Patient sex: F
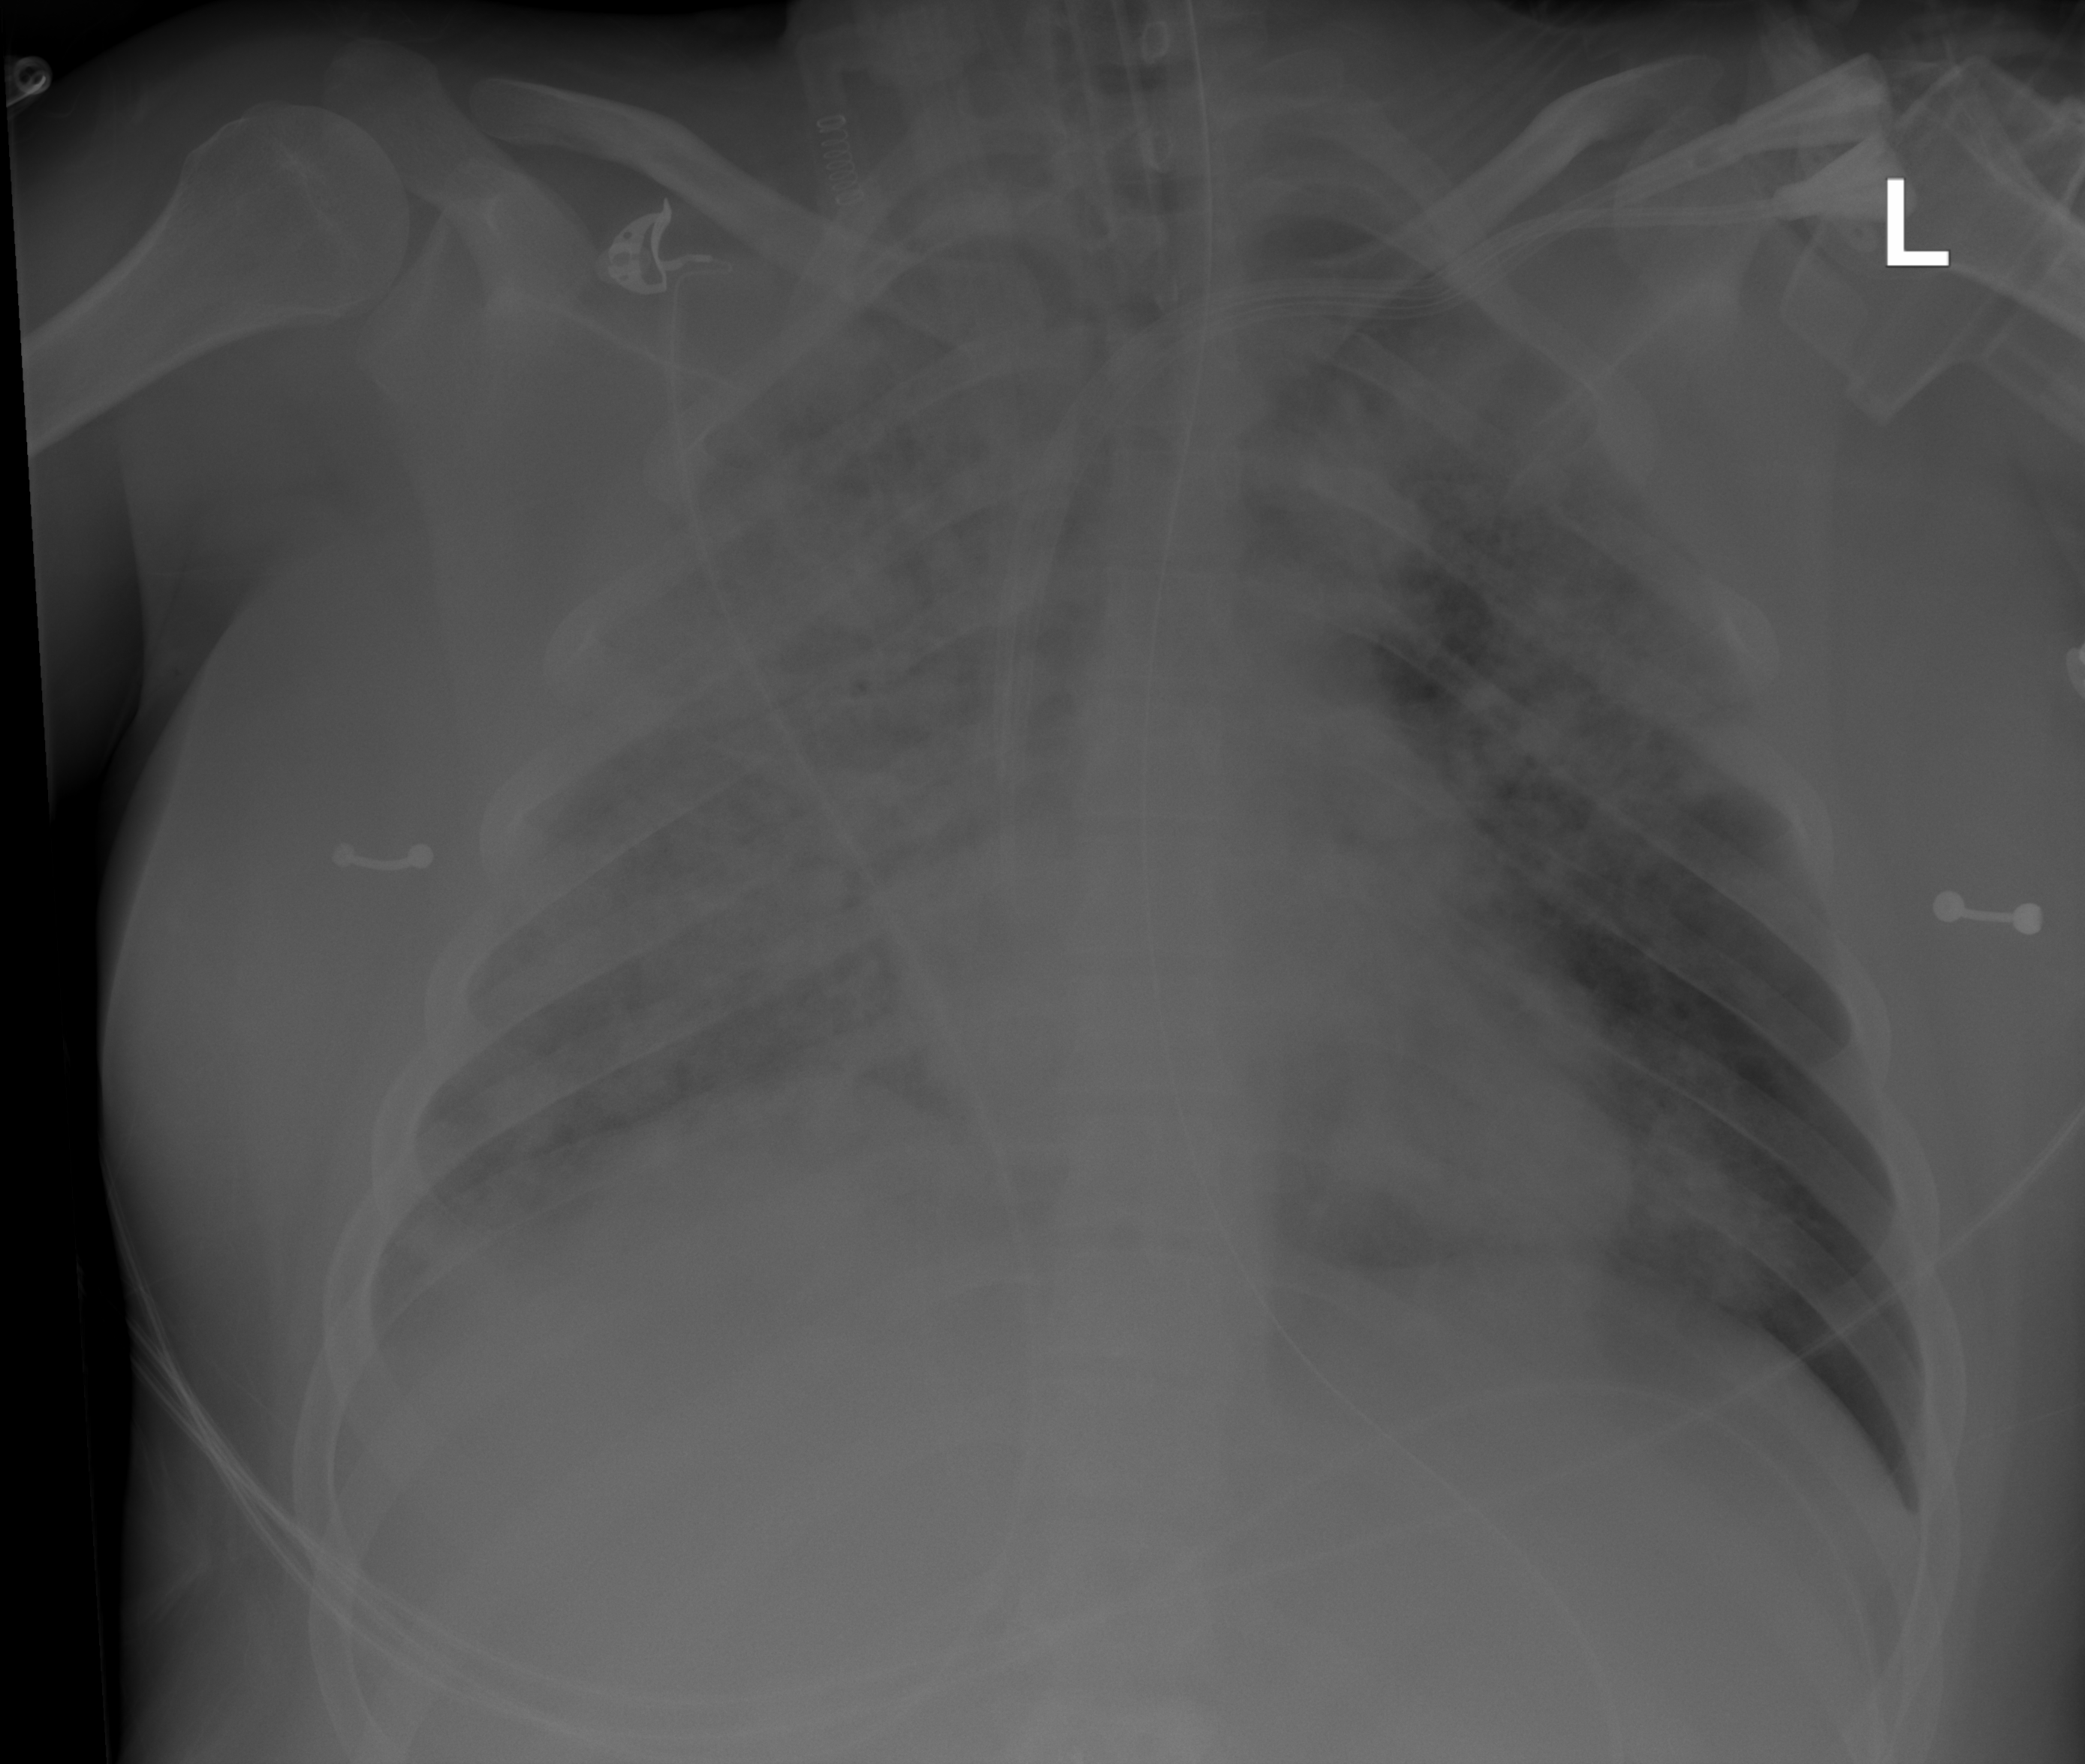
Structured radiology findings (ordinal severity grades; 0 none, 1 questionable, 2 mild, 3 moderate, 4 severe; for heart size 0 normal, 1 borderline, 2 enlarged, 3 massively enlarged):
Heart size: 0
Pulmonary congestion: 0
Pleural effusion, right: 2
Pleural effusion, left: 0
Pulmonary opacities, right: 3
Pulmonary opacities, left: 3
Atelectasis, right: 3
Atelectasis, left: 2